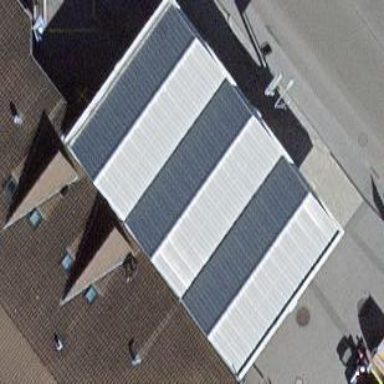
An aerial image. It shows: View of roof of building.